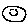
Label: smiley face